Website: macys
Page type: gifting
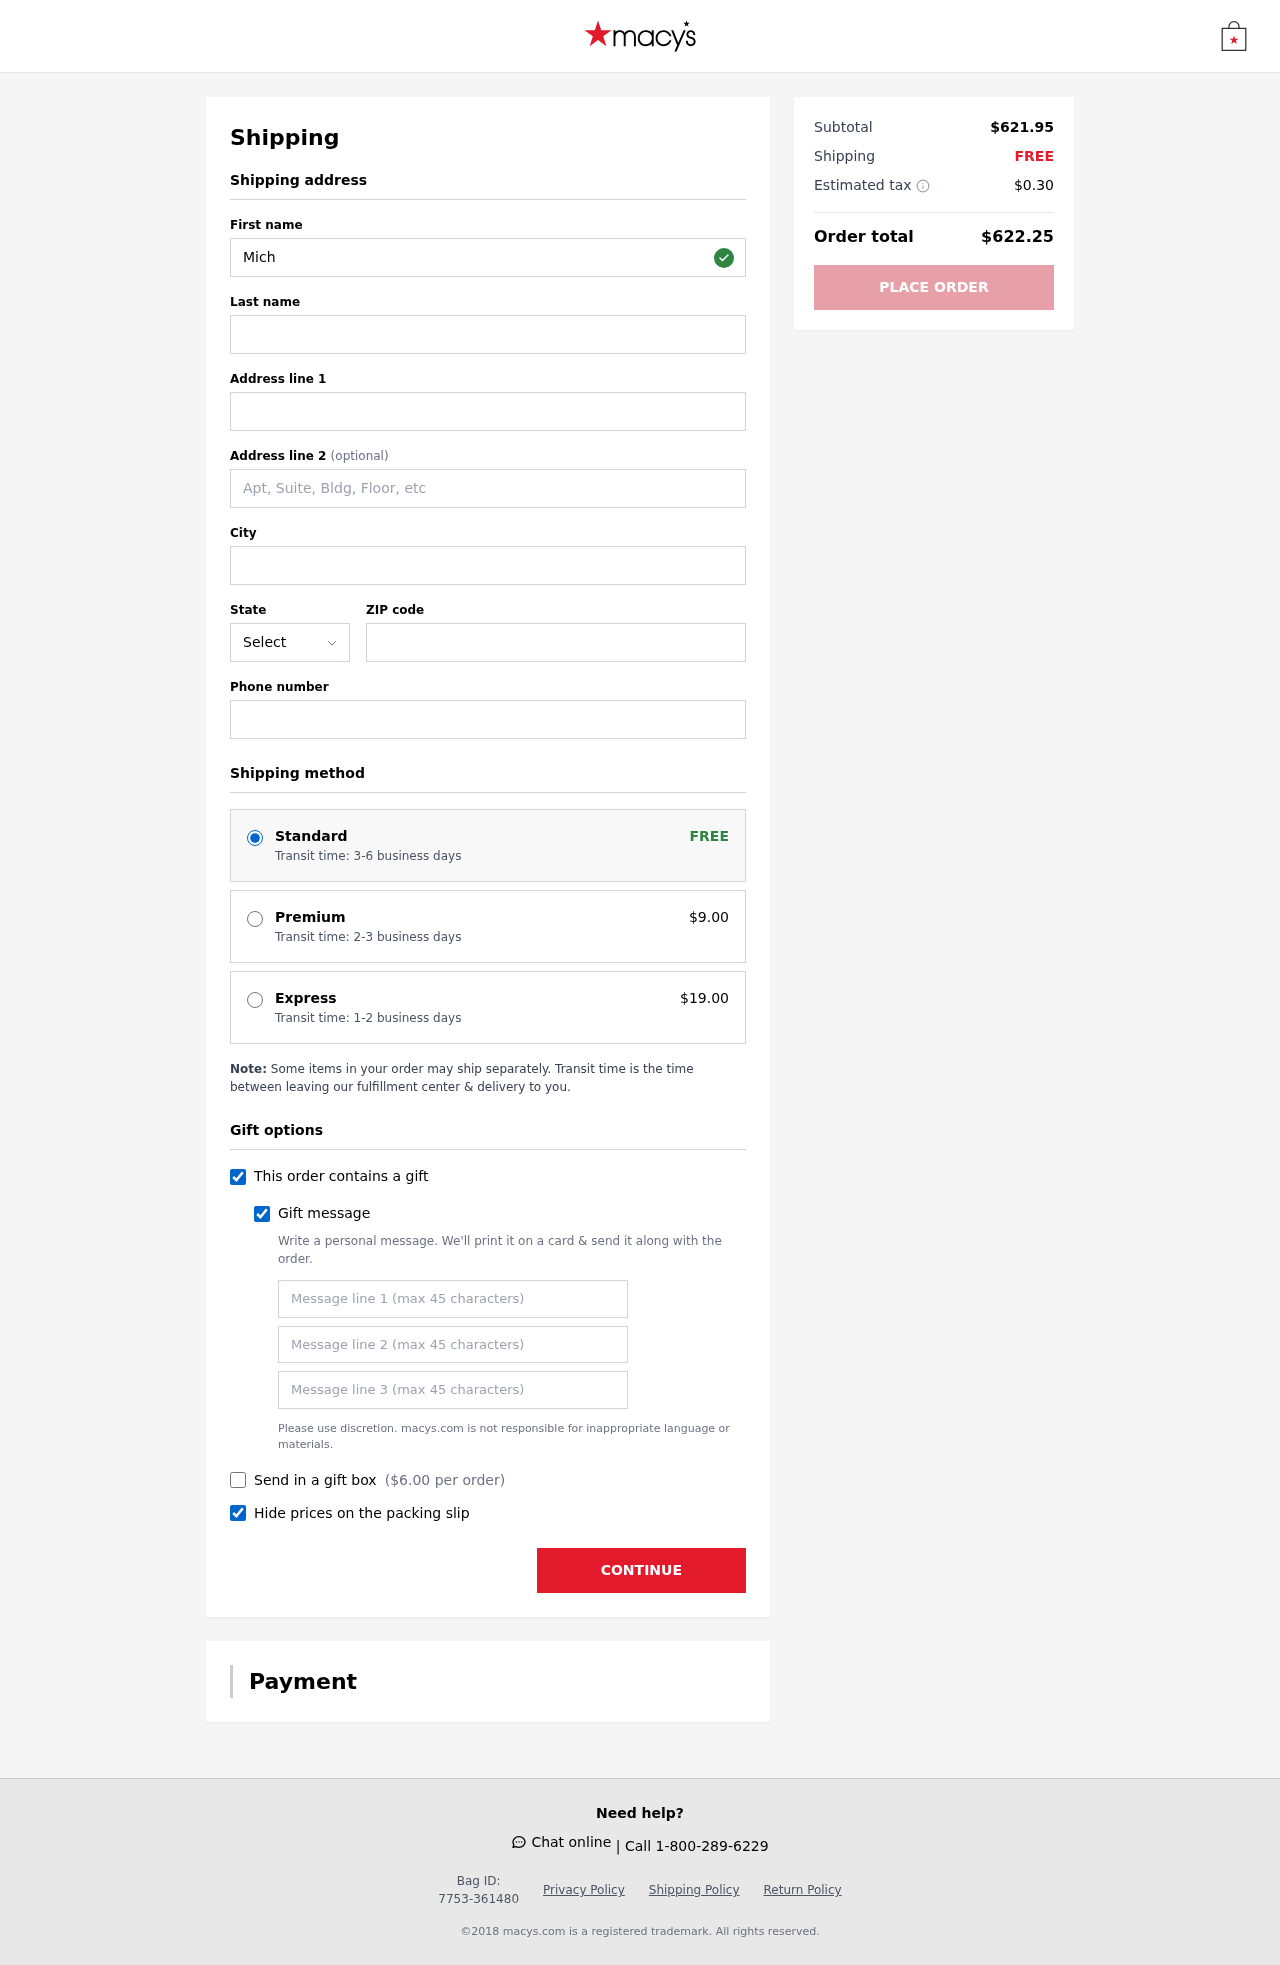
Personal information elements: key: PII_STATE_ABBR
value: WA
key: PII_FIRSTNAME
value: Michael
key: PII_LASTNAME
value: Ortega
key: PII_STREET
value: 08795 Ferrell Estates
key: PII_CITY
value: Jenniferchester
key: PII_POSTCODE
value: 41132
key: PII_PHONE
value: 8436247085
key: PII_GIFT_MESSAGE
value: Hey Tyler! I know how much you love cozy movie nights and thought this media collection would be perfect for setting the right vibe. Can’t wait to see what you create with it! Enjoy!  Michael
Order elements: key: ORDER_SHIPPING_STANDARD
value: Transit time: 3-6 business days
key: ORDER_SHIPPING_PREMIUM
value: Transit time: 2-3 business days
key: ORDER_SHIPPING_PREMIUM_PRICE
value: $9.00
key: ORDER_SHIPPING_EXPRESS
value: Transit time: 1-2 business days
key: ORDER_SHIPPING_EXPRESS_PRICE
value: $19.00
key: ORDER_GIFT_BOX_PRICE
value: $6.00
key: ORDER_SUBTOTAL
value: $621.95
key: ORDER_SHIPPING_COST
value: FREE
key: ORDER_TAX
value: $0.30
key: ORDER_TOTAL
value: $622.25